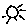
Label: sun